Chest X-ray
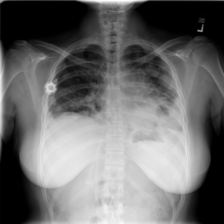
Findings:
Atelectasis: negative
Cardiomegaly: negative
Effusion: positive
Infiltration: negative
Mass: positive
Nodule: positive
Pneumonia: negative
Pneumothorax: negative
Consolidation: positive
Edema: negative
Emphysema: negative
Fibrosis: negative
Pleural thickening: negative
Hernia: negative